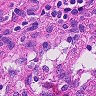
Metastatic tissue present: no